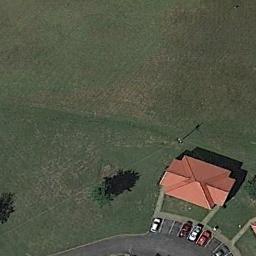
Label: sparse_residential